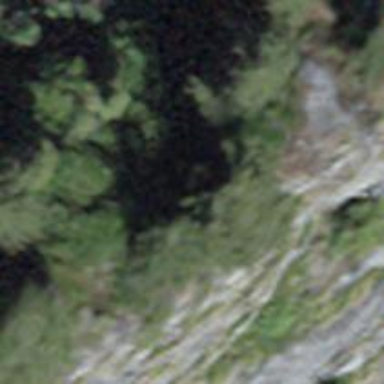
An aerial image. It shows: Natural cliff.